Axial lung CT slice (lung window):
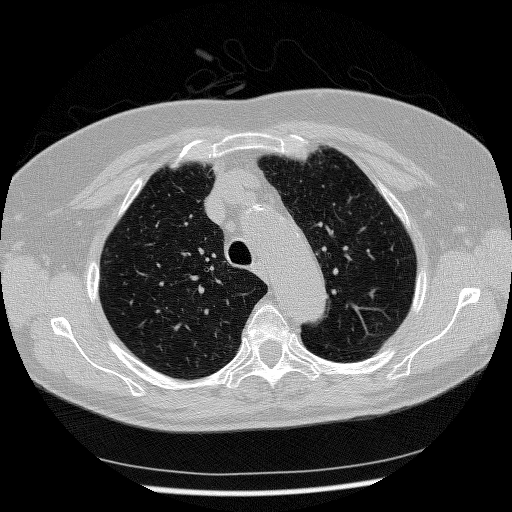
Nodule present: no